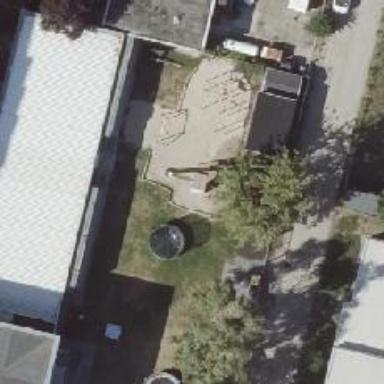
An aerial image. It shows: Climbing wall in the playground.